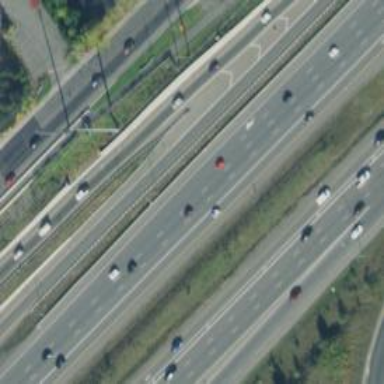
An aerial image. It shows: Motorway.